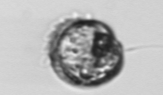
Label: Proterythropsis